Field crop: tomato
Growth stage: 2
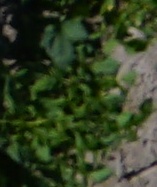
Species: tomato